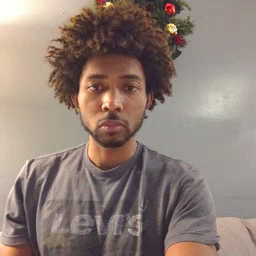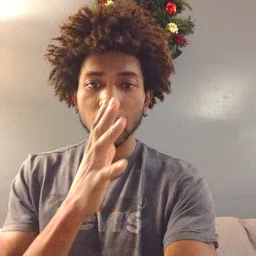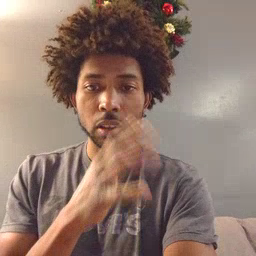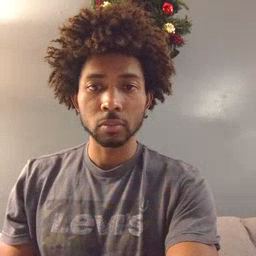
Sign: mom